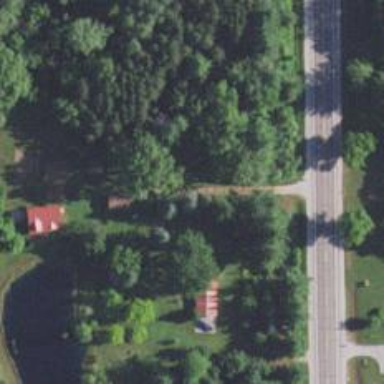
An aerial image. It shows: Driveway leading to service road.